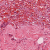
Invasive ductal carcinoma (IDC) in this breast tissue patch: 1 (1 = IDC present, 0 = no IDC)